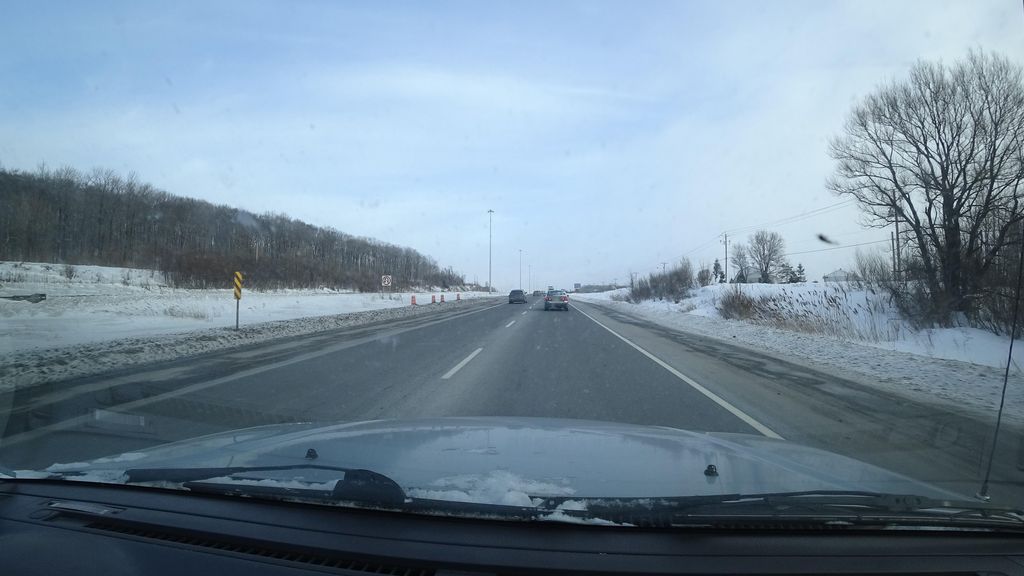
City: quebec_city